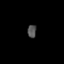
Tissue: skin
Cell type: Epithelial cells
Senescence score: 0.2348
Nuclear area (px): 114
Mean DAPI intensity: 80.018